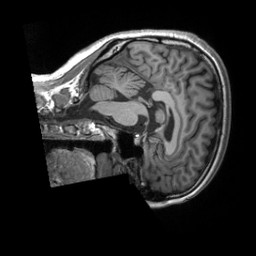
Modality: T1w
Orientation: sagittal
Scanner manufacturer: siemens
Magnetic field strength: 3 T
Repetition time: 2 s
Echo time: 0.0023 s